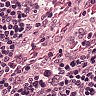
Metastatic tissue present: no